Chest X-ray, AP view. Patient: 48 years old, sex M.
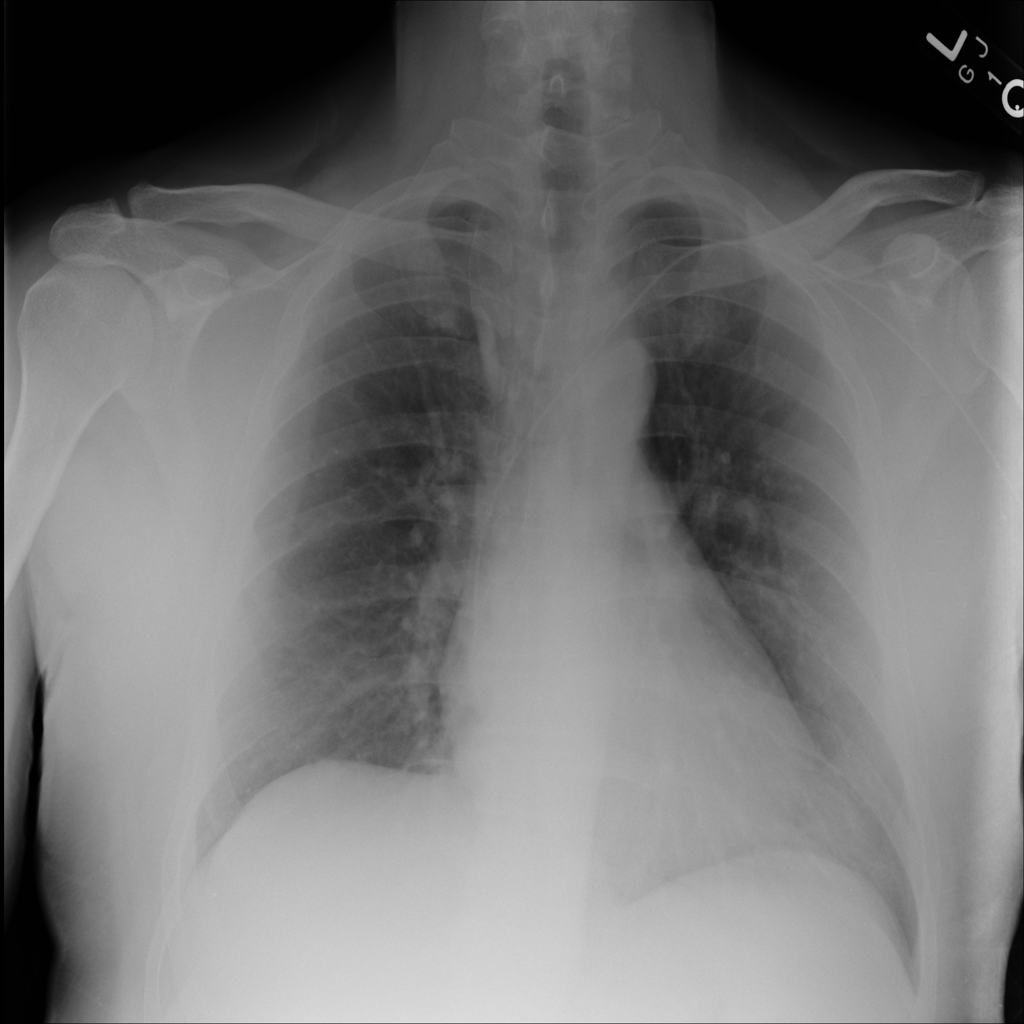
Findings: No Finding